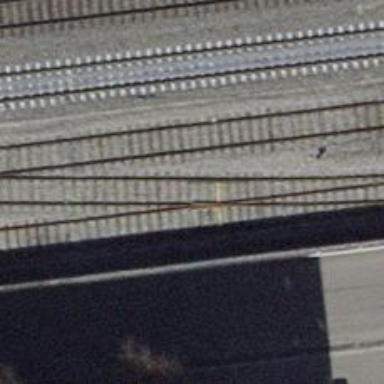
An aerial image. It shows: Rail yard with electrified rails and single track.